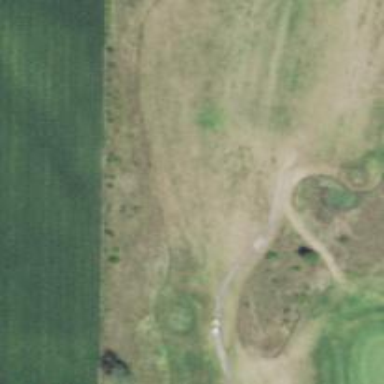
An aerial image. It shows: Path designated for golf carts.